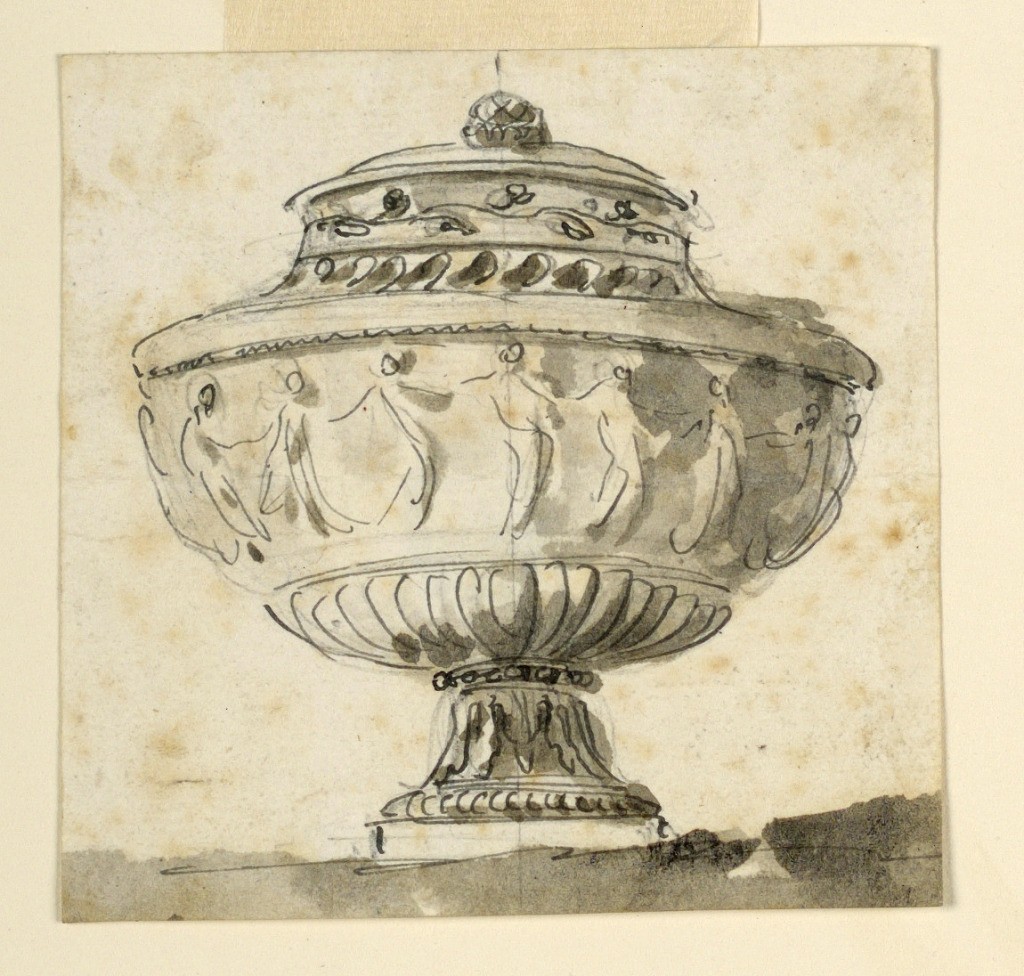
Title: Design for an Urn
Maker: Giuseppe Barberi, Italian, 1746–1809
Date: ca. 1790
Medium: Graphite, pen and black ink, brush and wash on paper
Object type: Drawing
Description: Elevation of an urn decorated with a frieze of dancing women. The lower part of the body has gadrooning.